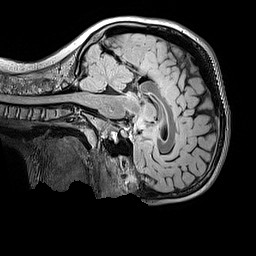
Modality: FLAIR
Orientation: sagittal
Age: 9
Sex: male
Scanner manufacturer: siemens
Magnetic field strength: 3 T
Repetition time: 5 s
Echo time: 0.388 s